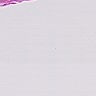
Metastatic tissue present: no